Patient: sex F, age 60
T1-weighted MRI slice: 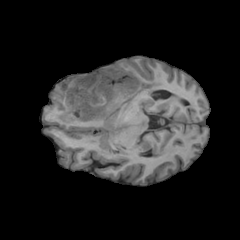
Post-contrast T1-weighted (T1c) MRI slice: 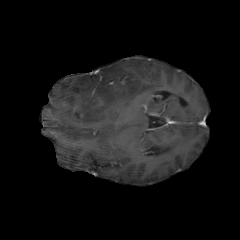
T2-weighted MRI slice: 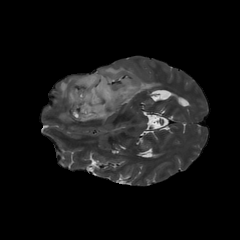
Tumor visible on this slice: yes
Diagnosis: Astrocytoma, IDH-mutant
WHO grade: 3